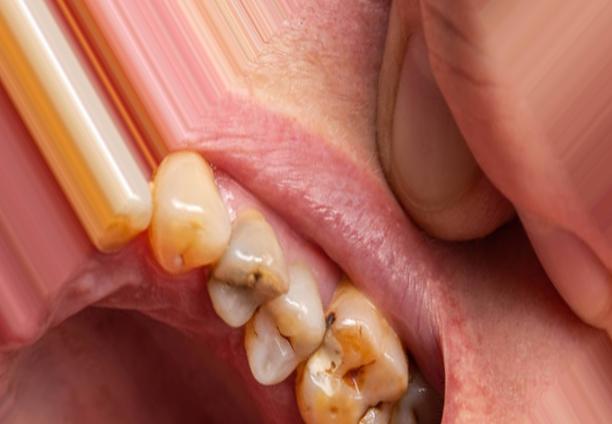
Condition: Caries